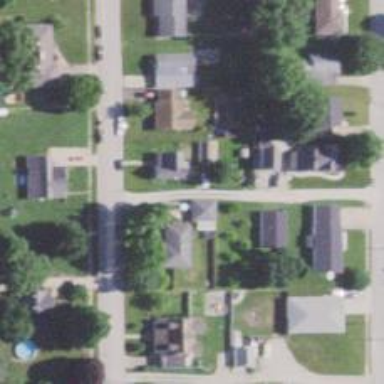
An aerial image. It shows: Alley classified as service road.